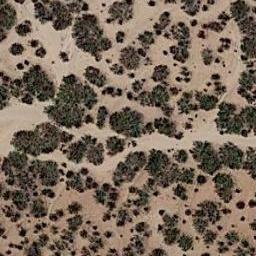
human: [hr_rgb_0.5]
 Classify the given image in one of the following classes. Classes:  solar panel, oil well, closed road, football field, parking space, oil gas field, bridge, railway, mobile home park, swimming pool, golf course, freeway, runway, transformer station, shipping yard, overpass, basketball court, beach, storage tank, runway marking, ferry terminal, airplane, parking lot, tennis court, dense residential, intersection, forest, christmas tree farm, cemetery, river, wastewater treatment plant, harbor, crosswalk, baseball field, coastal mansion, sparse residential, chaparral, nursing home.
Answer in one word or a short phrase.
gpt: chaparral